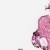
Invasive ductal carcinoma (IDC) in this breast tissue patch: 0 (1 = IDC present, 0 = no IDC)